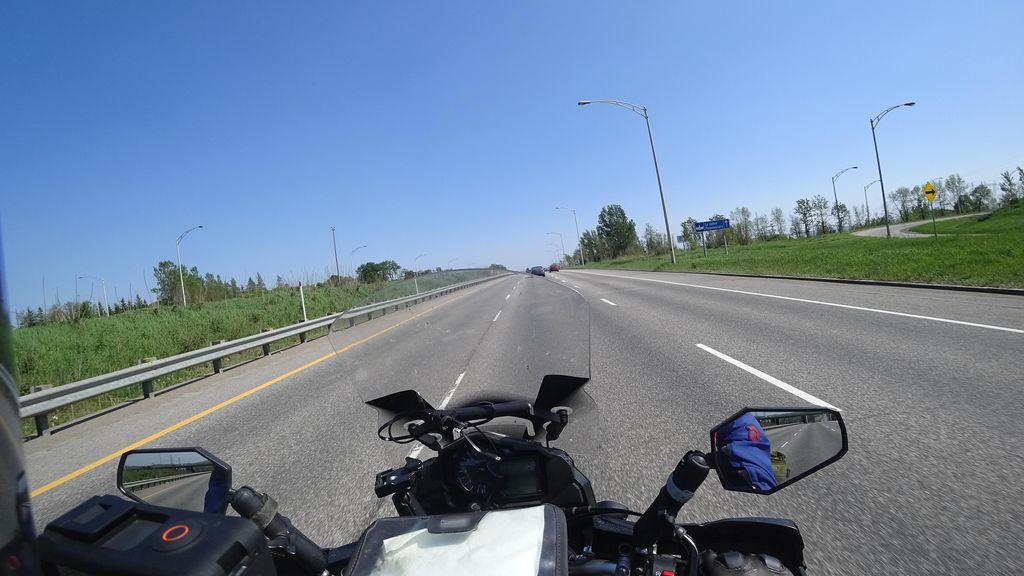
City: quebec_city